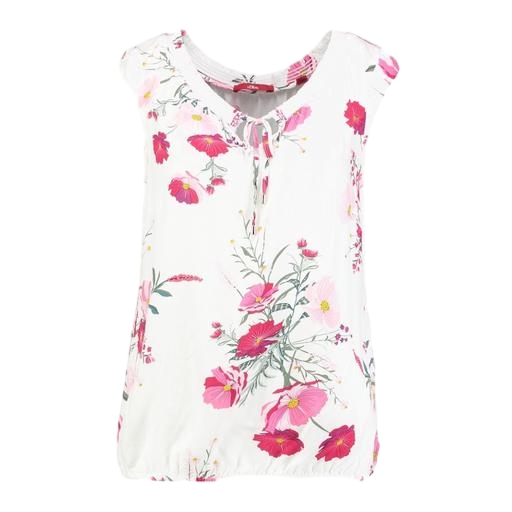
multicolor floral-print t-shirt only macy, white printed sleeveless tie-front blouse, white floral-print blouse, white background